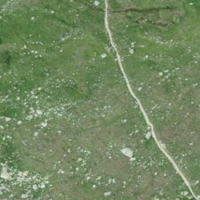
EUNIS habitat code: 26
Species observed at this site:
Silene acaulis
Viola calcarata